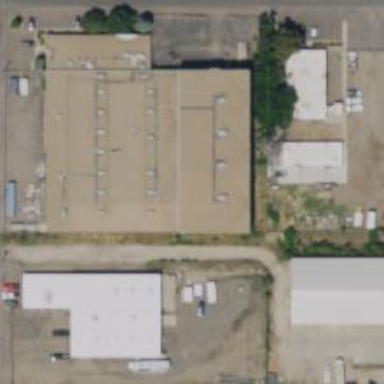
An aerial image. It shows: Commercial building.